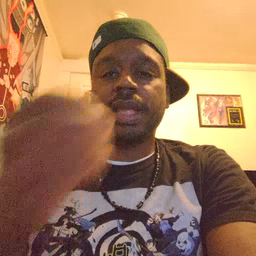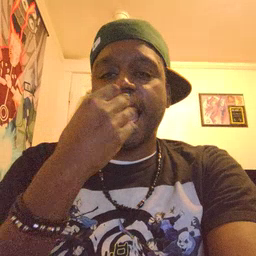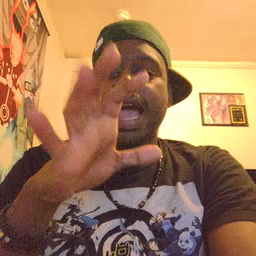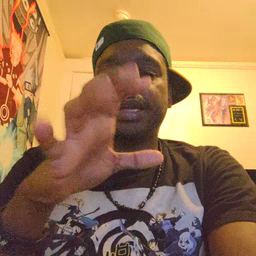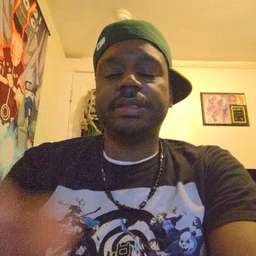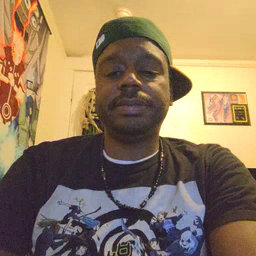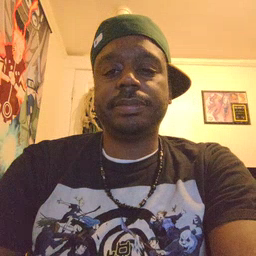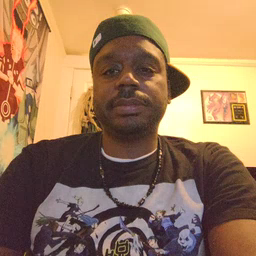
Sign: hot